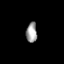
Tissue: prostate
Cell type: T cells
Senescence score: 0.3159
Nuclear area (px): 209
Mean DAPI intensity: 161.871